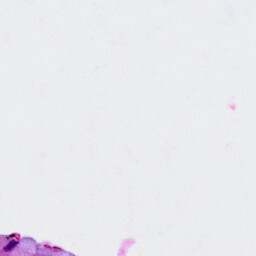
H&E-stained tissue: Cervix